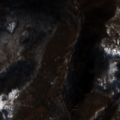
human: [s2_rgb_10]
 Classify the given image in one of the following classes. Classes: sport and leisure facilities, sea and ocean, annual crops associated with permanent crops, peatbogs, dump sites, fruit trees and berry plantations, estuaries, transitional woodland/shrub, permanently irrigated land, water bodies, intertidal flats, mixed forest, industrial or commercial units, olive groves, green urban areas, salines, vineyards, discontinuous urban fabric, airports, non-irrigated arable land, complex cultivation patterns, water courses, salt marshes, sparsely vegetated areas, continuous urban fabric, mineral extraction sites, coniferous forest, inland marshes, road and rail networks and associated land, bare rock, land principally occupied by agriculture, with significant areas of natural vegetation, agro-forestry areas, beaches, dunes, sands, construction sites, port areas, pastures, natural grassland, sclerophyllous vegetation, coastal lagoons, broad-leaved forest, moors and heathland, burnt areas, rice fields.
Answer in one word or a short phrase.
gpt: pastures, broad-leaved forest, transitional woodland/shrub